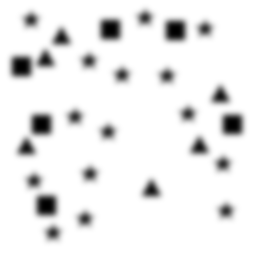
Squares: 6
Triangles: 6
Stars: 15
Total shapes: 27